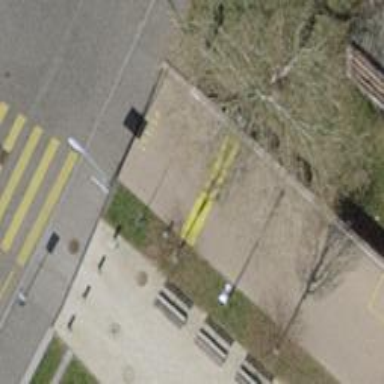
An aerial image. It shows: Rising bollard.